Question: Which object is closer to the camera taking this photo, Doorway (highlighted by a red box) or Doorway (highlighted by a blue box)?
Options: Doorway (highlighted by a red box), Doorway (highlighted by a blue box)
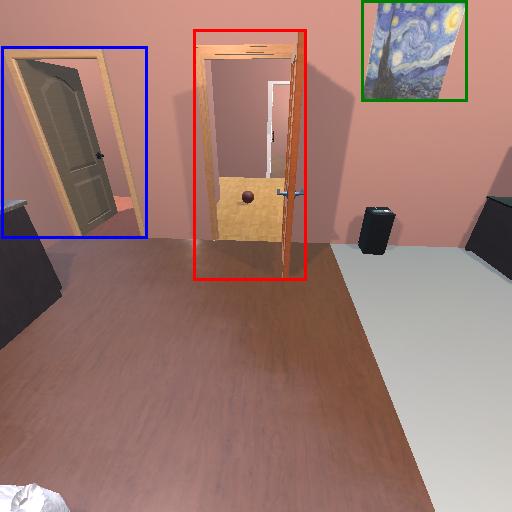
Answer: Doorway (highlighted by a red box)